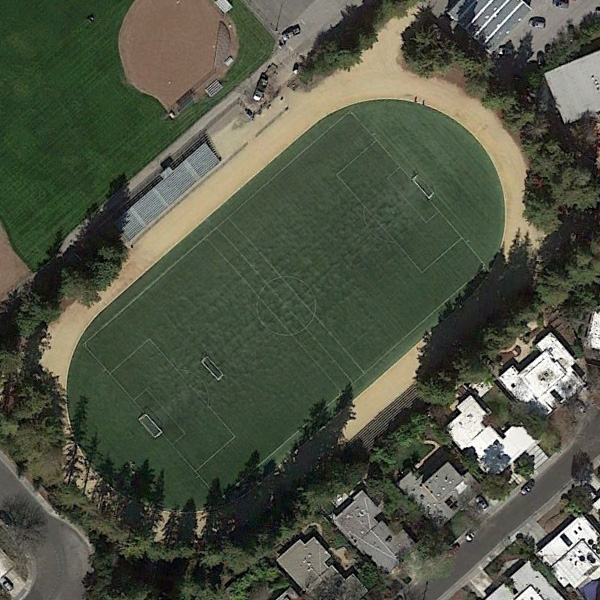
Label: Playground